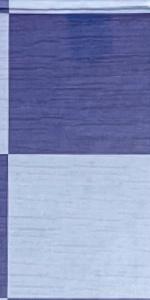
Label: Empty